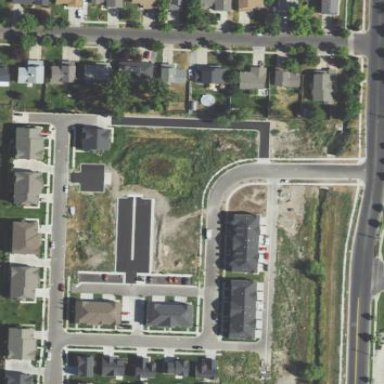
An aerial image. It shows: Single-family residential area.